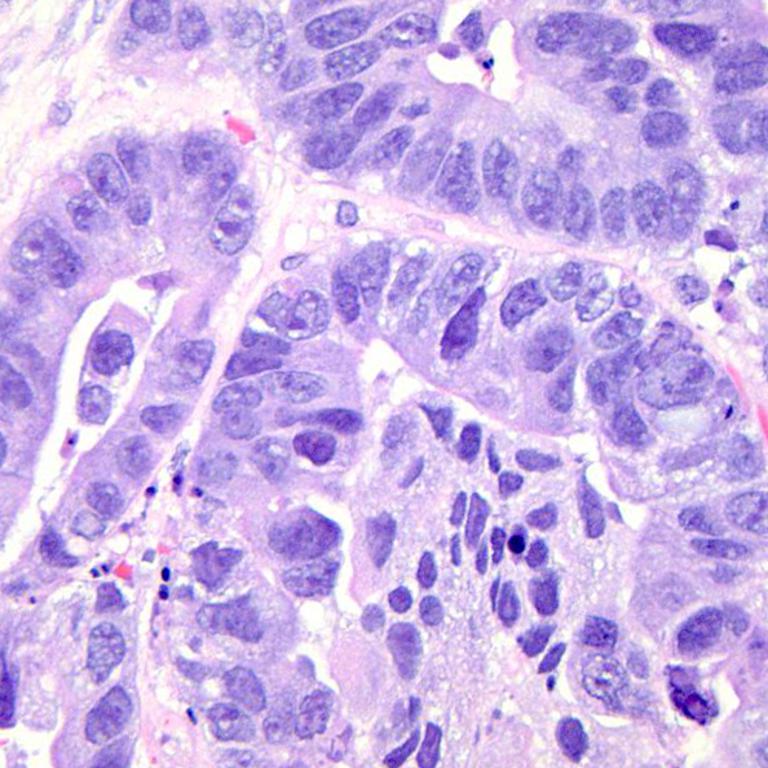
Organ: colon
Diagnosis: adenocarcinomas